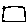
Label: square